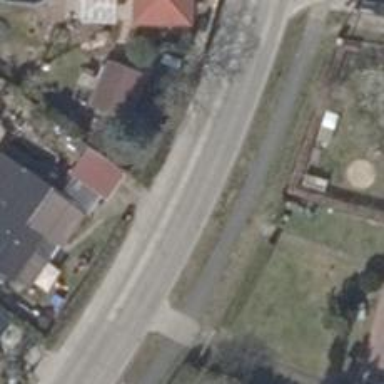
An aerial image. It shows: Tertiary road with asphalt surface and sidewalks on both sides.